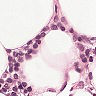
Metastatic tissue present: no